Field crop: maize
Growth stage: 2
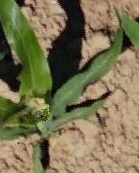
Species: maize